九年级 · 解析几何
如图, $A B$ 是 $\overparen{A B}$ 所对的弦, $A B$ 的中垂线 $C D$ 交 $\overparen{A B}$ 于点 $C$, 交 $A B$ 于点 $D ; A D$ 的中垂线 $E F$ 交 $\overparen{A B}$ 于点 $E$,交 $A B$ 于点 $F ; D B$ 的中垂线 $G H$ 交 $\overparen{A B}$ 于点 $G$, 交 $A B$ 于点 $H$. 则下列结论中, 不正确的是 $(\quad)$

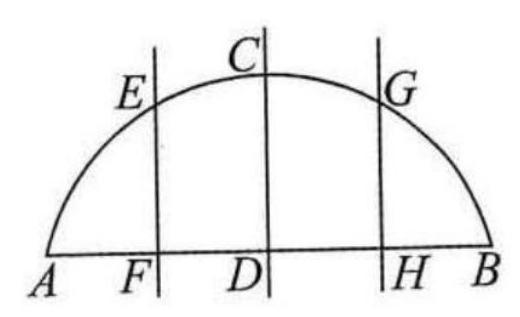
A. $\overparen{A C}=\overparen{C B}$
B. $\overparen{E C}=\overparen{C G}$
C. $\overparen{A E}=\overparen{E C}$
D. $E F=G H$

答案: C